Question: I keep on failing to upload the signed APK file generated from Android Studio, even though I have tried many different solutions to solve it.
This is what I get when uploading:

I have also seen some solutions to write zipalign commands, but I always get the "command not found" message when entering the command in my mac's terminal.
And this is my configuration in the build.gradle (Module: app) file inside the project:
'''
apply plugin: 'com.android.application'
android {
compileSdkVersion 22
buildToolsVersion "22.0.1"
defaultConfig {
applicationId "com.name.product"
minSdkVersion 14
targetSdkVersion 22
versionCode 1
versionName "1.0"
}
buildTypes {
release {
minifyEnabled false
proguardFiles getDefaultProguardFile('proguard-android.txt'), 'proguard-rules.pro'
zipAlignEnabled true
}
}
repositories {
flatDir {
dirs 'libs'
}
}
}
dependencies {
compile fileTree(dir: 'libs', include: ['*.jar'])
compile 'com.android.support:appcompat-v7:22.2.0'
compile 'com.squareup.okhttp3:okhttp:3.0.1'
compile(name:'material-search', ext:'aar')
}
'''
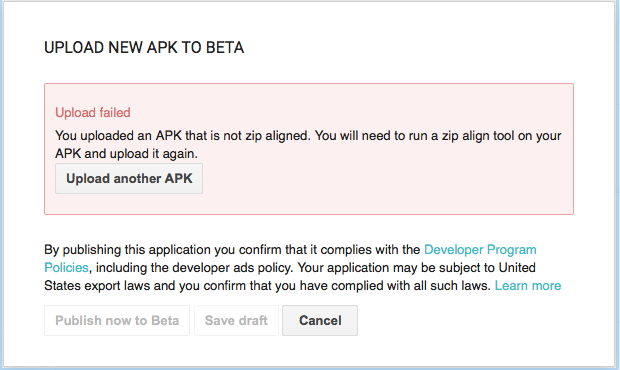
Answer: I found this solution and it solved my problem:
<URL>
It was all about changing 1 line in the build.gradle file to this:
'''
'com.android.tools.build:gradle:2.1.2'
'''